Interaction volume radius: 5 \u00c5
Interaction volume height: 30 \u00c5
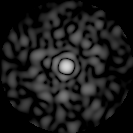
Disorder parameter: 0.8253